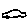
Label: car